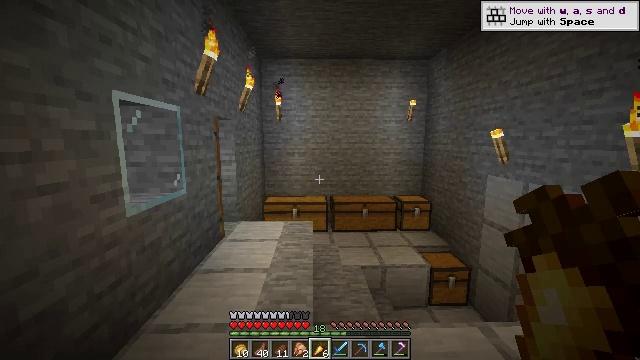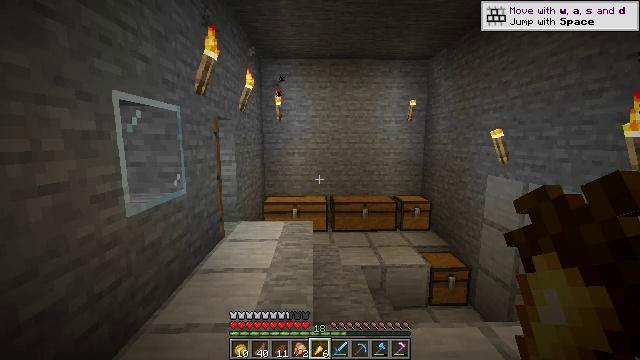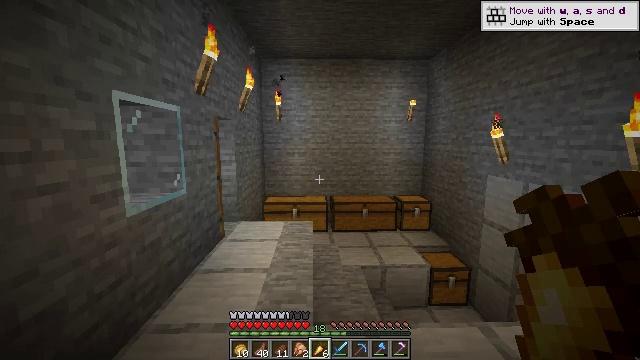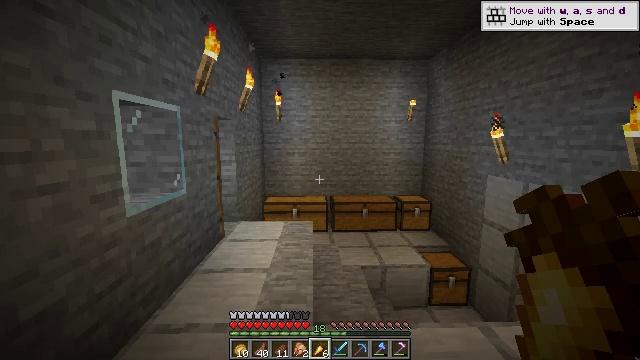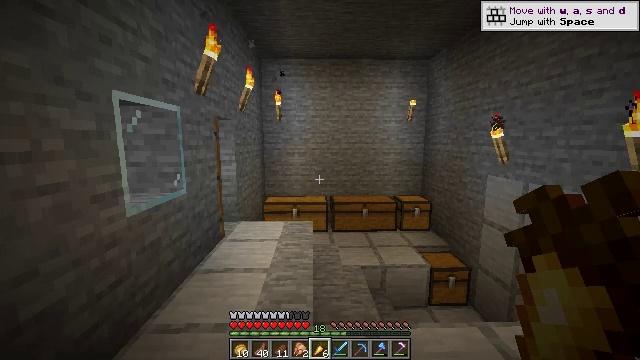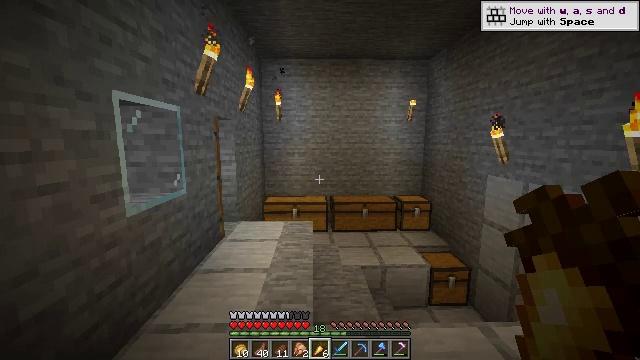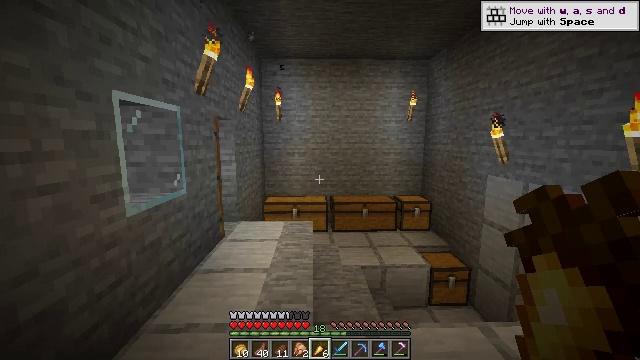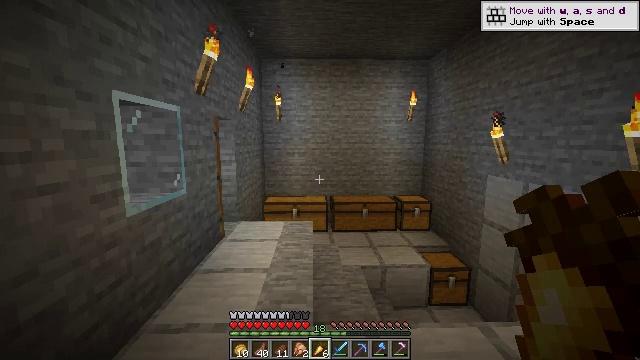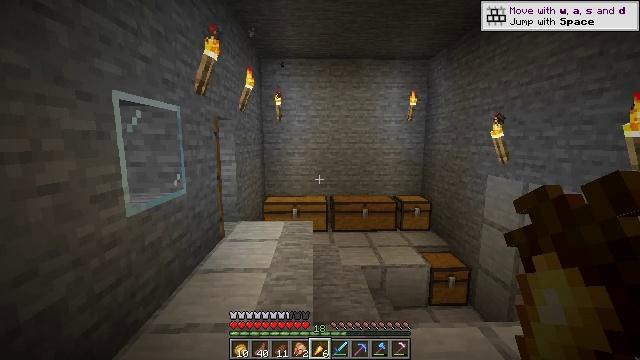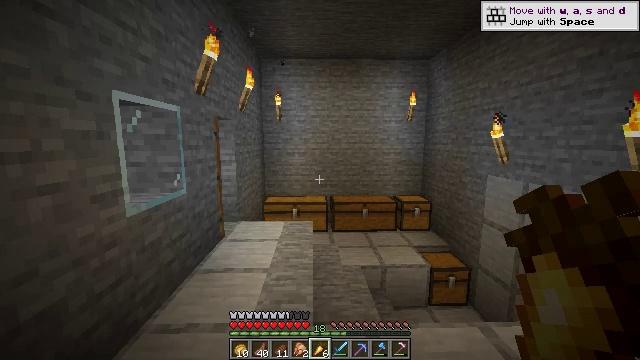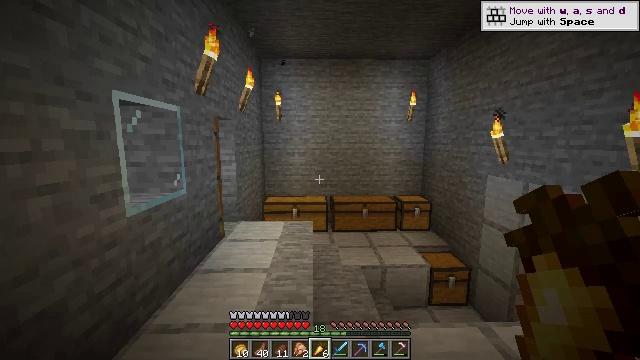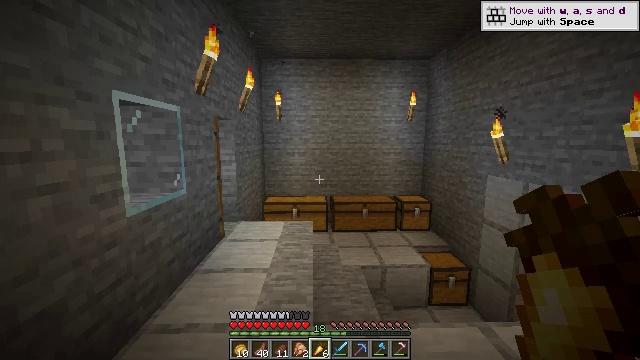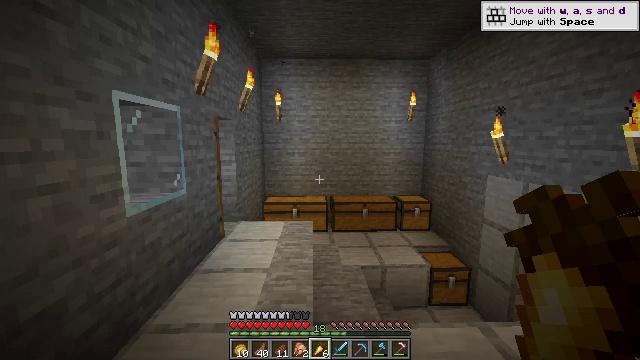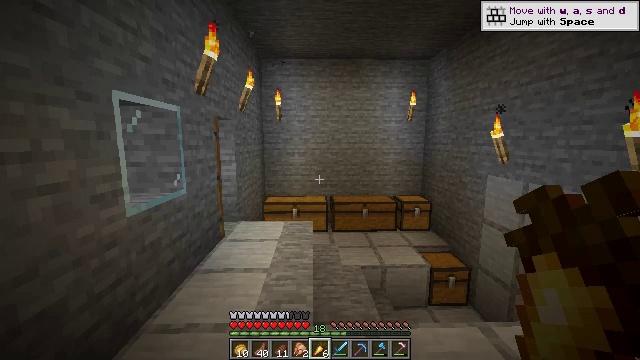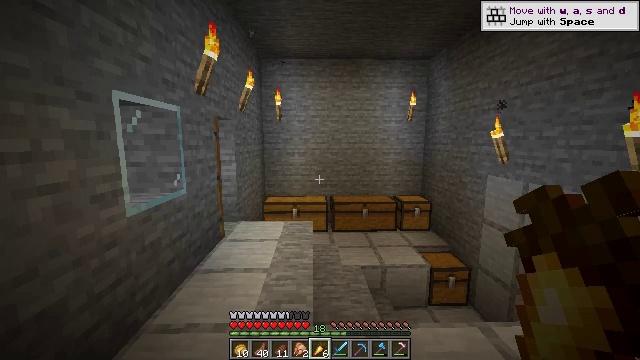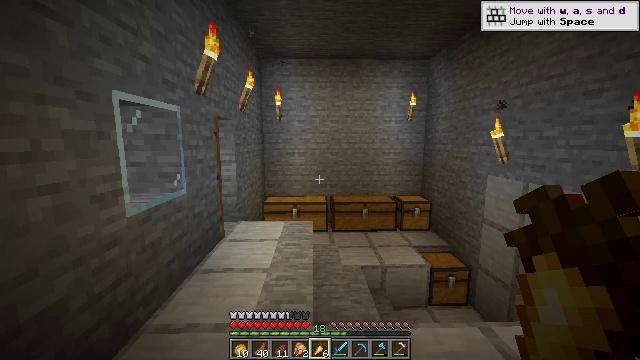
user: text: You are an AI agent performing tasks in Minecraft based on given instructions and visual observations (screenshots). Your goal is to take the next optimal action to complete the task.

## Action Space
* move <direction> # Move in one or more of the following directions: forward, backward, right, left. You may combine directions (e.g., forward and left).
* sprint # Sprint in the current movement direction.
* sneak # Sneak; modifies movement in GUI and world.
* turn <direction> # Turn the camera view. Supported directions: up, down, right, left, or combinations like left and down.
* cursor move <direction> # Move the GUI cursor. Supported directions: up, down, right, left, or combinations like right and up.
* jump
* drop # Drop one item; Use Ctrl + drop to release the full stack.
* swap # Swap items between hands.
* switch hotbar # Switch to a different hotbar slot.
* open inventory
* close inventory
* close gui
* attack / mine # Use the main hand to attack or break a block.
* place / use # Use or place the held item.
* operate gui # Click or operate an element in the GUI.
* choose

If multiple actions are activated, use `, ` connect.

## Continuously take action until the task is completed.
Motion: motion action
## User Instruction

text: Use iron ingot, stick, and wooden plank to craft a tripwire hook.
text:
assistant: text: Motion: no_op
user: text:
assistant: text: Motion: no_op
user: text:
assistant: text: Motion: no_op
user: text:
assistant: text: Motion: no_op
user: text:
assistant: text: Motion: no_op
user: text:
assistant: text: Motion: no_op
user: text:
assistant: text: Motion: no_op
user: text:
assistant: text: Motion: no_op
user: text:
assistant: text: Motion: no_op
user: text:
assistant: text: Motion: no_op
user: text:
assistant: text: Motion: no_op
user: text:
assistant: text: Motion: no_op
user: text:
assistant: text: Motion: no_op
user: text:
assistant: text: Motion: no_op
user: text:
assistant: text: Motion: no_op
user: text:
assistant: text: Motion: no_op
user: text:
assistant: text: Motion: no_op
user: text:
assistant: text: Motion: no_op
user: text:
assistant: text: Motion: no_op
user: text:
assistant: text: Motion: no_op
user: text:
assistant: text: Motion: no_op
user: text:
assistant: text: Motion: no_op
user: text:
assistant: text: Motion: no_op
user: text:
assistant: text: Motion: no_op
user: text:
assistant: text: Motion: no_op
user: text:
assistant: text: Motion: no_op
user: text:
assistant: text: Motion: no_op
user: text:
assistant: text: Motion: no_op
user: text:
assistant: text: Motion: no_op
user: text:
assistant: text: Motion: no_op